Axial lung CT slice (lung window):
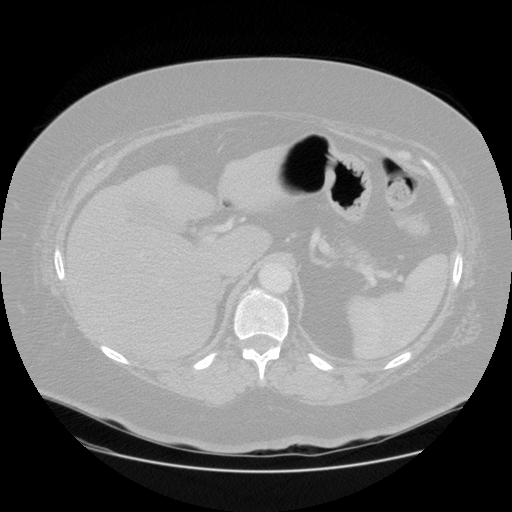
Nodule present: no